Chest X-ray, PA view. Patient: 63 years old, sex M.
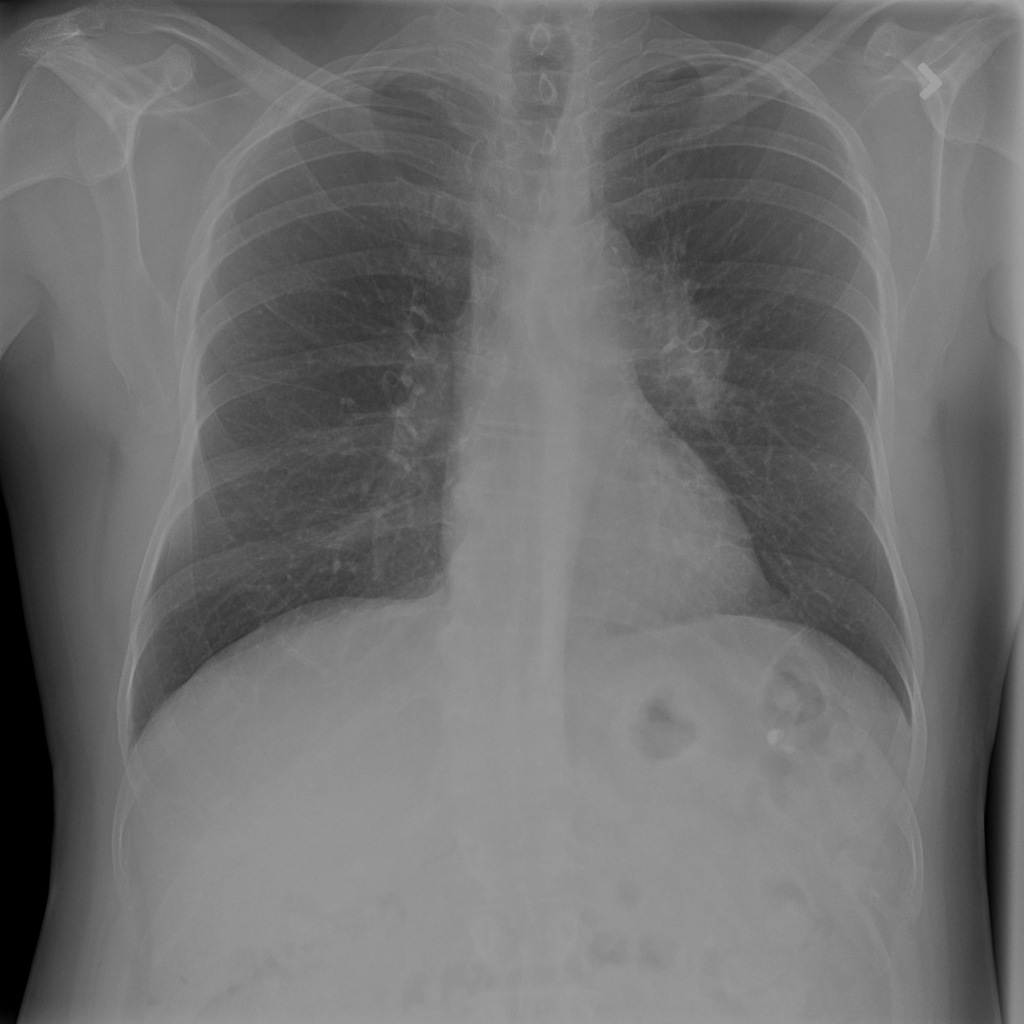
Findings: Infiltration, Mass